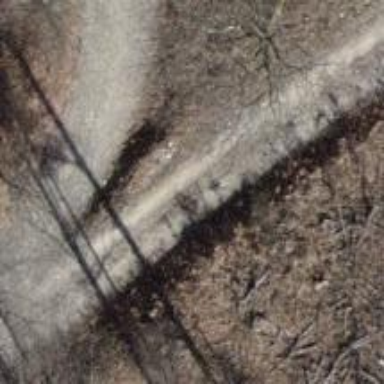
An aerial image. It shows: Track with grade 2 tracktype.